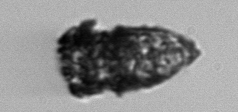
Label: Tintinnopsis